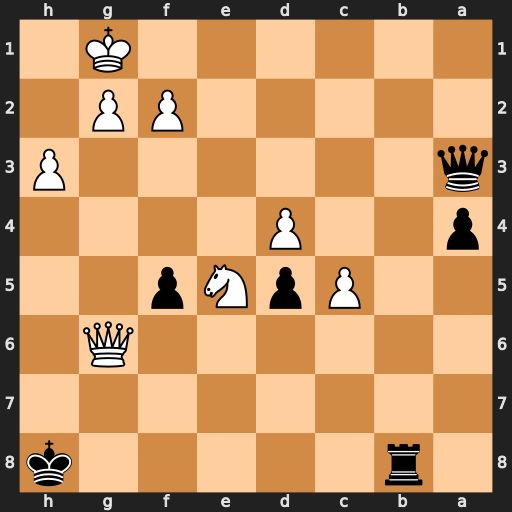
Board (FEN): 1r5k/8/6Q1/2PpNp2/p2P4/q6P/5PP1/6K1
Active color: b
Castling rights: -
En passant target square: -
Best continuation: Qc1+ Kh2 Qf4+ Qg3 Qxg3+